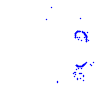
Particle: proton